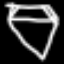
Label: diamond